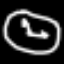
Label: clock